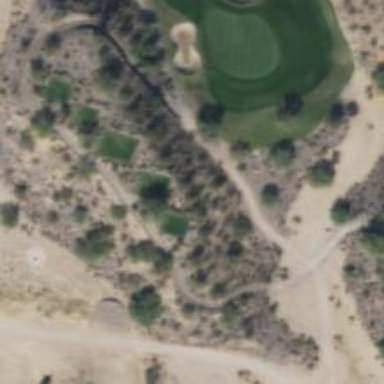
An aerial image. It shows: Path for both roads and golfers.